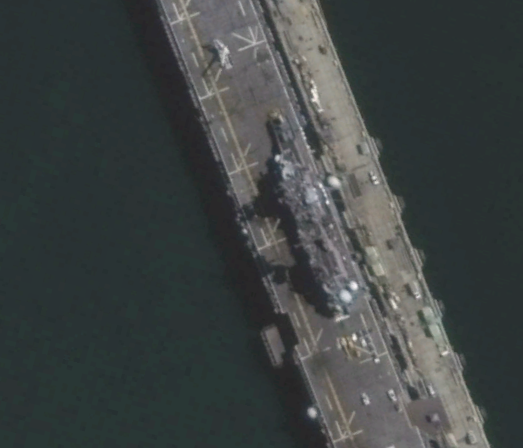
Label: Wasp-class_assault_ship